Field crop: maize
Growth stage: 2
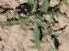
Species: atriplex